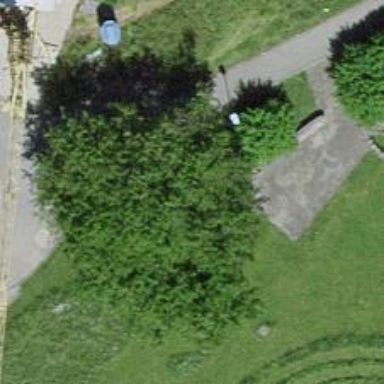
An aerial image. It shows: Bench for seating.